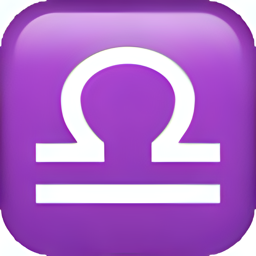
Name: libra
Emoji: ♎
Group: Symbols
Sub-group: zodiac